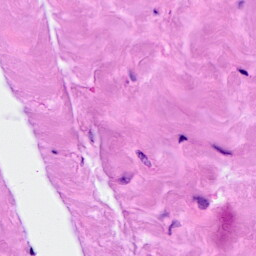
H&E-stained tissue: Breast